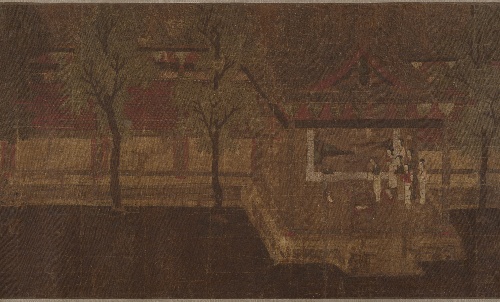
Title: 明/清　佚名　傳蕭照　中興瑞應第七圖　卷|Pavilion with Figures
Artist: Unidentified artist|Xiao Zhao
Artist bio: |Chinese, active ca. 1150
Object type: Handscroll
Classification: Paintings
Medium: Handscroll; ink and color on silk
Culture: China
Period: Five Dynasties (907–960)–early Song (906–1279) dynasty
Dimensions: 12 3/4 x 51 3/4 in. (32.4 x 131.4 cm)
Department: Asian Art
Credit line: From the Collection of A. W. Bahr, Purchase, Fletcher Fund, 1947
Accession year: 1947
Repository: Metropolitan Museum of Art, New York, NY
Tags: Pavilions|Games|Women